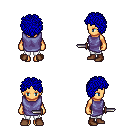
a pixel art fantasy rpg character, female body template, human, tanned skin, chain tabard jacket, white pants, blue curly afro hairstyle, brown shoes, dagger, four views (front, back, left, right), 2x2 character sprite sheet, small pixel art, hard edges, no anti-aliasing